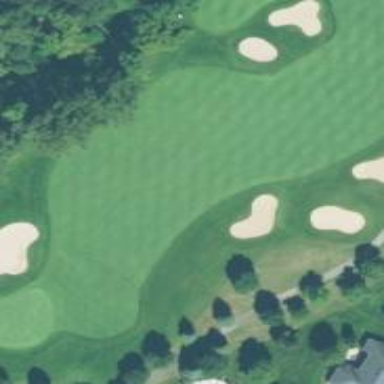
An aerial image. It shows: View of golf hole.